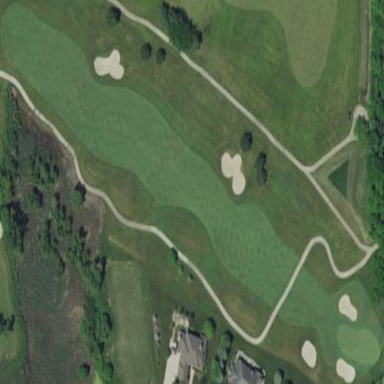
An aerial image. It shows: Golf fairway surrounded by grass.